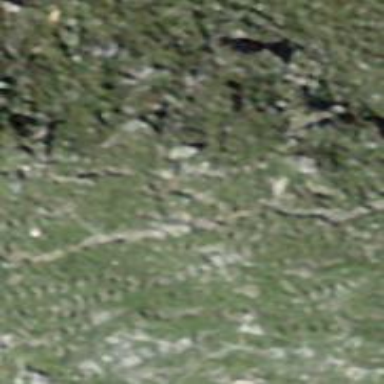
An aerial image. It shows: Path.